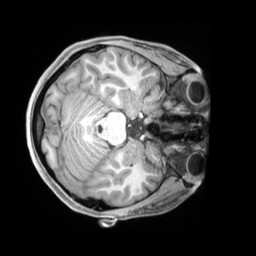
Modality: T1w
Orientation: axial
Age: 19
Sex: female
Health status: ill
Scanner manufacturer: siemens
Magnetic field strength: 3 T
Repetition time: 2.2 s
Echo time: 0.00218 s